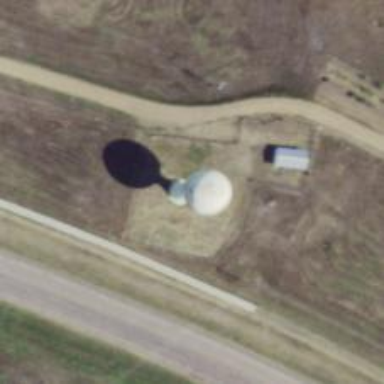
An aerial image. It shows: Water tower that is man-made.